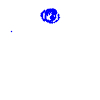
Particle: kaon